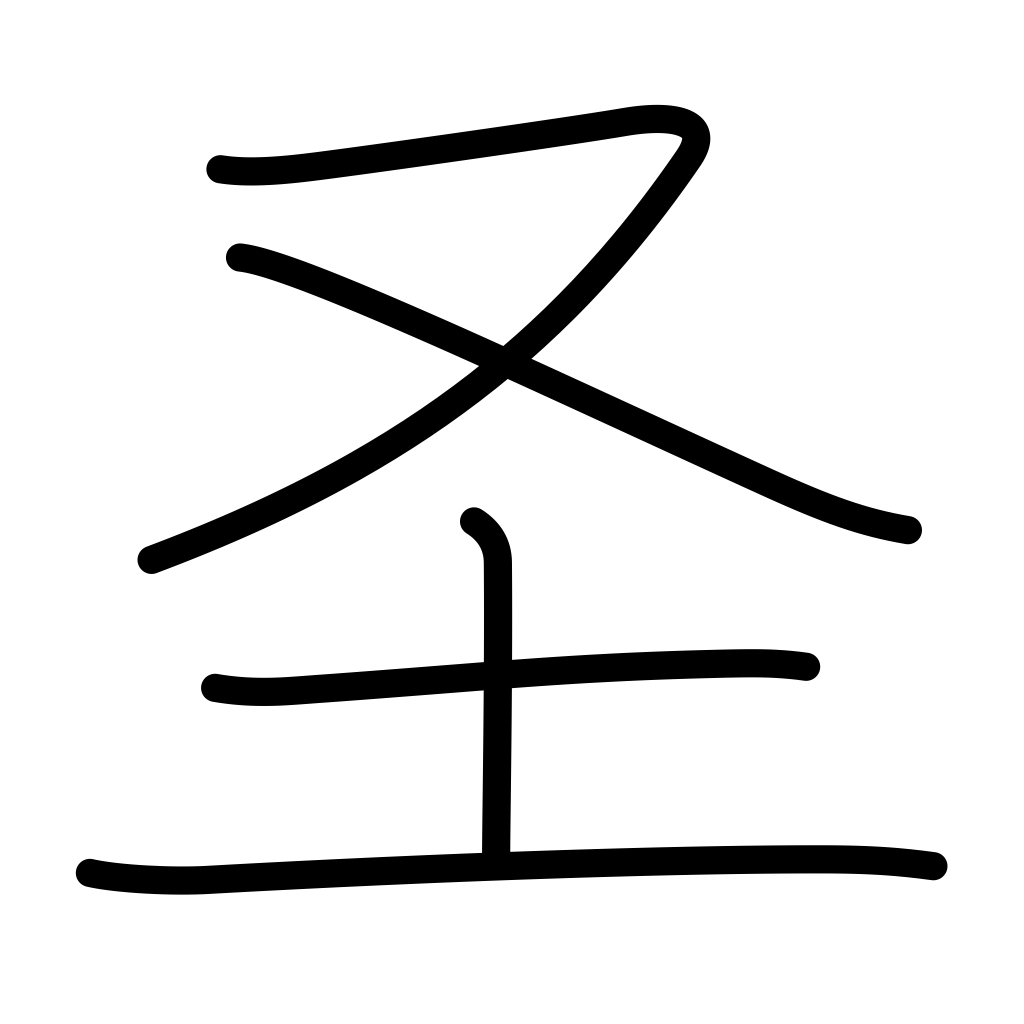
Meaning: holy, sacred